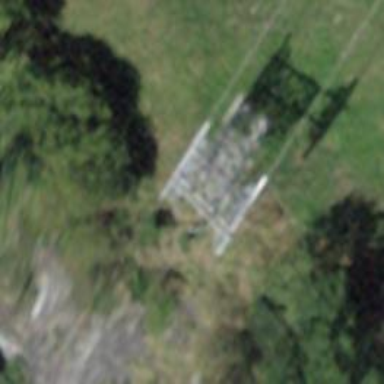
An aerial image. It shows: Pylon for aerialway.